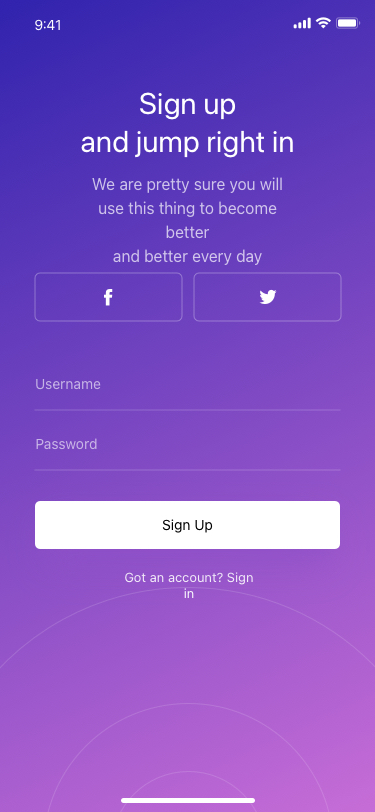
Text in this UI design:
Got an account? Sign in
Sign Up
Password
Username
Sign up
and jump right in
We are pretty sure you will
use this thing to become better
and better every day